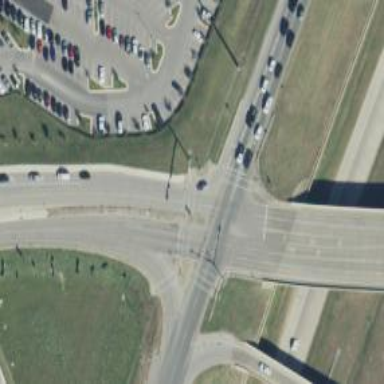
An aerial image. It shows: Secondary link road.